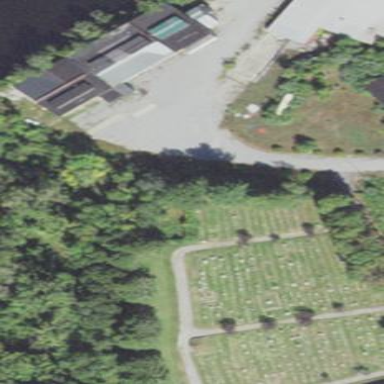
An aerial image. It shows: Private cemetery.